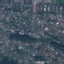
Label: Residential